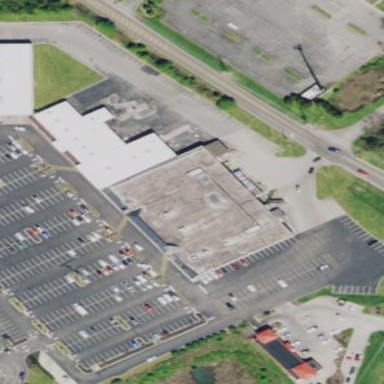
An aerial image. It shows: Retail building.